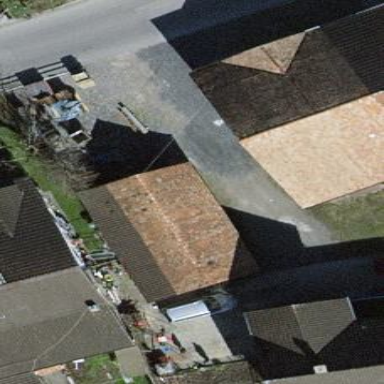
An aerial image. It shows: Shed.